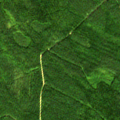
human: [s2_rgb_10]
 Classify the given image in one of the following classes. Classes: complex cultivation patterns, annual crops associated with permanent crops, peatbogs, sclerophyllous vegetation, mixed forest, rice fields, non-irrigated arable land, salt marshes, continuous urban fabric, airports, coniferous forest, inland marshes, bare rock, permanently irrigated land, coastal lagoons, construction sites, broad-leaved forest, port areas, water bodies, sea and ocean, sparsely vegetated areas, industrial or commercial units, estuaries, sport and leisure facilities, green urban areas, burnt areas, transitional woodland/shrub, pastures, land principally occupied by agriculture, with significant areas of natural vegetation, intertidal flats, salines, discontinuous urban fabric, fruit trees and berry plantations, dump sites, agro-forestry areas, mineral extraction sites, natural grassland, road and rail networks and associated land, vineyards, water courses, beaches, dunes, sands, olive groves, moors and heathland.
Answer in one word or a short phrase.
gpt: coniferous forest, mixed forest